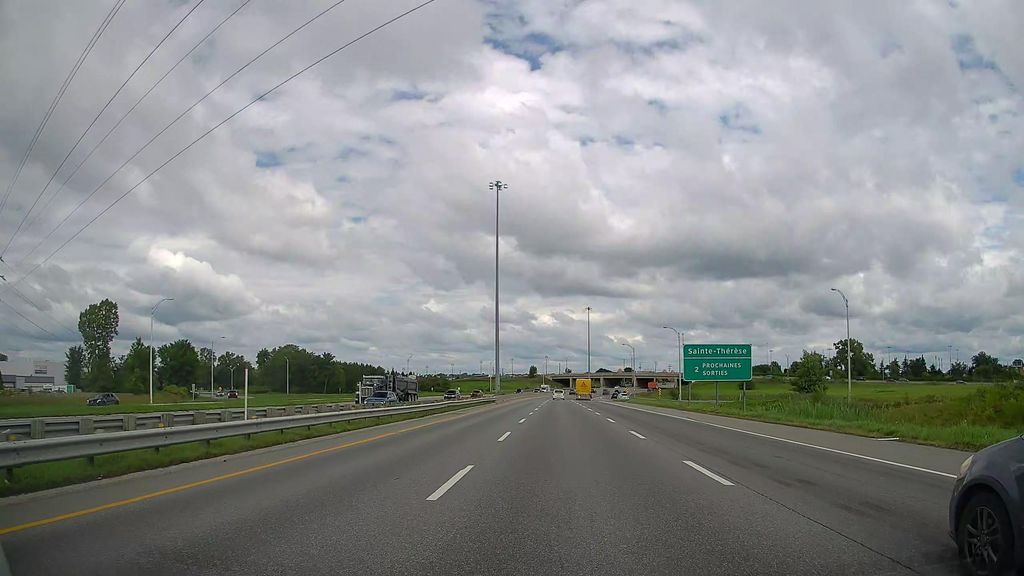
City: montreal